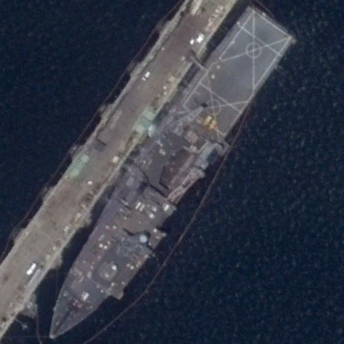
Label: combat